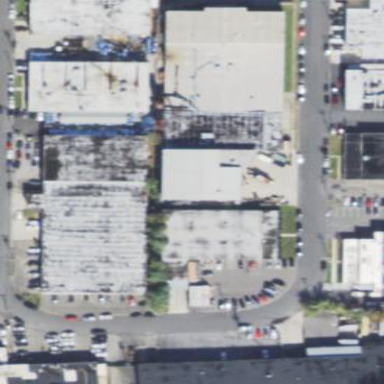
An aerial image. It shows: Commercial building.